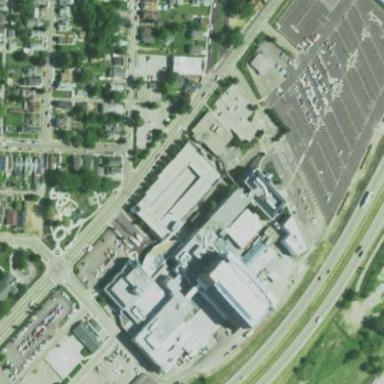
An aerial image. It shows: Healthcare facility identified as hospital.